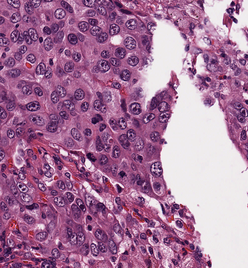
Tumor epithelial tissue: yes
Tumor-associated stroma tissue: yes
Normal tissue: no